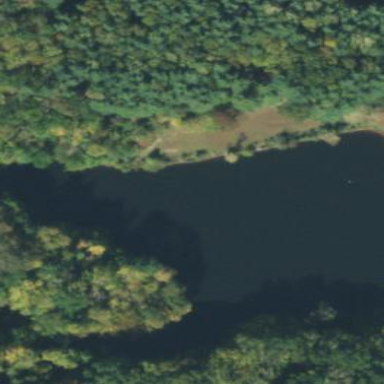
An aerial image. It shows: Reservoir.